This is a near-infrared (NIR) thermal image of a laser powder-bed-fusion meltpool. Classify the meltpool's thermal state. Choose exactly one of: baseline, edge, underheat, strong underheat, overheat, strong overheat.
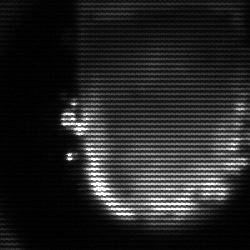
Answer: baseline